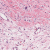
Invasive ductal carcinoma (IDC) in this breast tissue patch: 0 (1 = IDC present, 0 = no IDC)